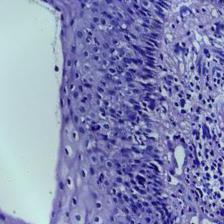
Diagnosis: OSCC